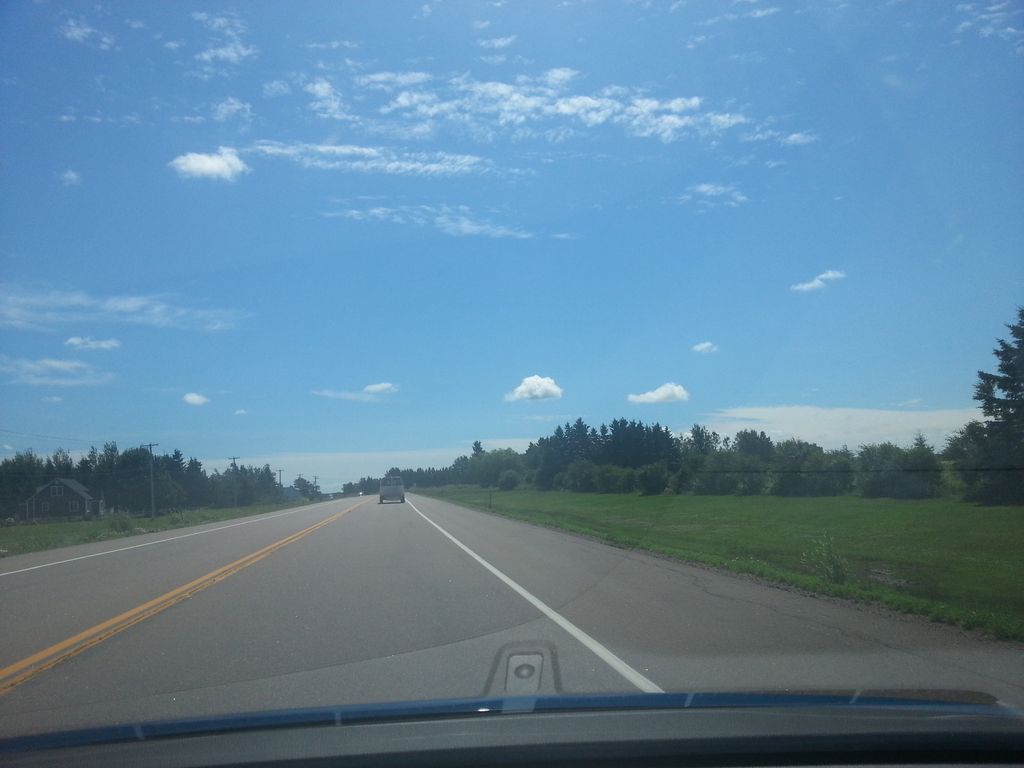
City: charlottetown